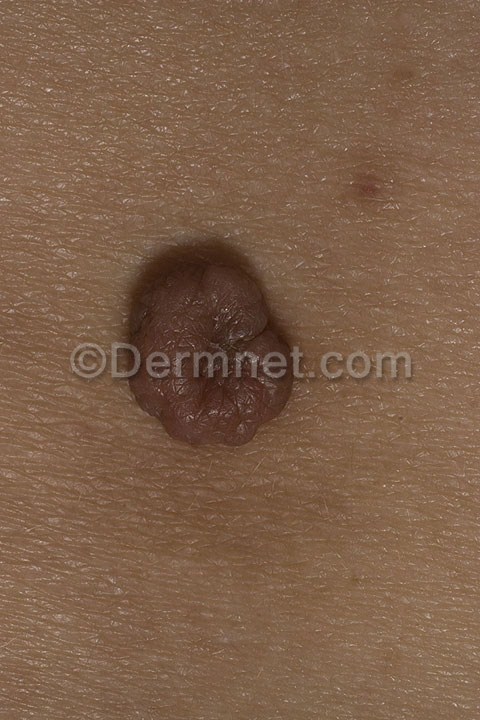
Disease: Melanoma Skin Cancer Nevi and Moles